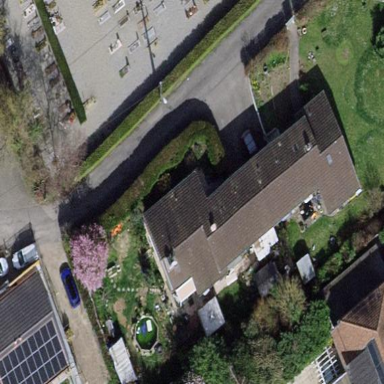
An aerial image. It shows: Garden enclosed by fence.